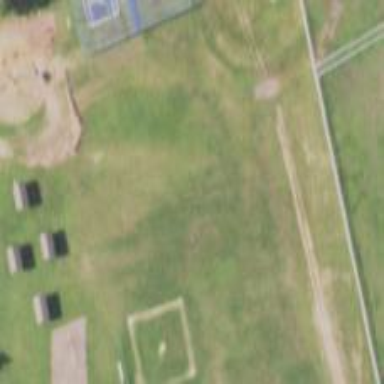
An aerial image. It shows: Baseball/softball pitch for leisure sports.